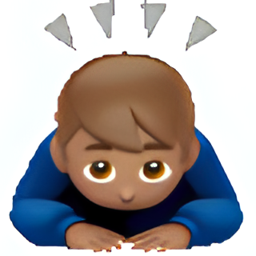
Name: person bowing deeply
Emoji: 🙇🏽
Group: People & Body
Sub-group: person-gesture